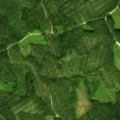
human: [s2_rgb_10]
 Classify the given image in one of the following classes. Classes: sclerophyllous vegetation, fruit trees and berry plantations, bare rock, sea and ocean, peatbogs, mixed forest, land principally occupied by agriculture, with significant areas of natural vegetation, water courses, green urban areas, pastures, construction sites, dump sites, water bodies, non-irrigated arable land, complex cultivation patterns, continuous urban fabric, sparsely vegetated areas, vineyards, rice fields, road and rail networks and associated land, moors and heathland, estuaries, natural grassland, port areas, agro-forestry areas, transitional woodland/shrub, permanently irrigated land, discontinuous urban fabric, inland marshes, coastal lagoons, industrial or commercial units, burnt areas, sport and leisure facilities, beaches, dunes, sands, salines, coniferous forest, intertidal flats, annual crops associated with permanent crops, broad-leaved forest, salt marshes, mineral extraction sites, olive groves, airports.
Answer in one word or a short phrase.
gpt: coniferous forest, transitional woodland/shrub